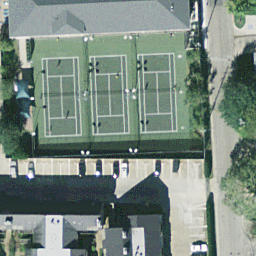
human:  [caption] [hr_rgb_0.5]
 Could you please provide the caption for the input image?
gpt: The three tennis courts were lined up with some cars parked beside them.

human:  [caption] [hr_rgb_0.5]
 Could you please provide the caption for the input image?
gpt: There are three tennis courts lined up with several cars parked beside them.

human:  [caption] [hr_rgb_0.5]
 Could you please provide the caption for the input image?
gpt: The three tennis courts were lined up with cars parked beside them.

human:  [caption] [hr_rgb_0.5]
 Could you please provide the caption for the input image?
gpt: There are three tennis courts surrounded by some trees and some cars parked beside .

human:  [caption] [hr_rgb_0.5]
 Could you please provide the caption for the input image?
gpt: The three tennis courts were neatly lined up with some cars parked beside them.